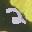
Label: 2